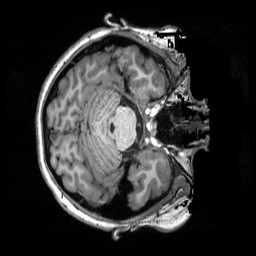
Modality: T1w
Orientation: axial
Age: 18
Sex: female